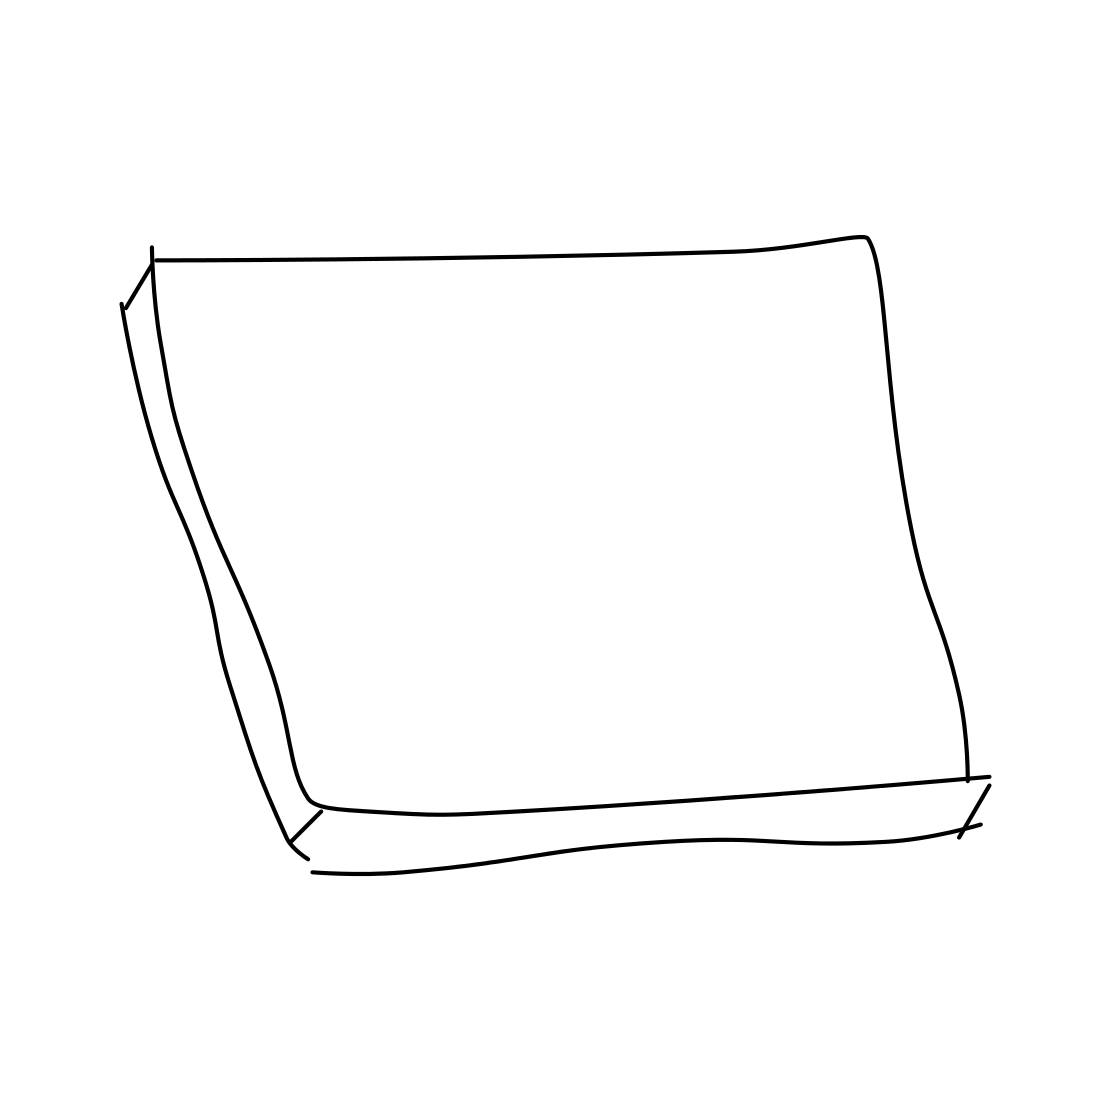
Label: bread